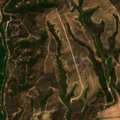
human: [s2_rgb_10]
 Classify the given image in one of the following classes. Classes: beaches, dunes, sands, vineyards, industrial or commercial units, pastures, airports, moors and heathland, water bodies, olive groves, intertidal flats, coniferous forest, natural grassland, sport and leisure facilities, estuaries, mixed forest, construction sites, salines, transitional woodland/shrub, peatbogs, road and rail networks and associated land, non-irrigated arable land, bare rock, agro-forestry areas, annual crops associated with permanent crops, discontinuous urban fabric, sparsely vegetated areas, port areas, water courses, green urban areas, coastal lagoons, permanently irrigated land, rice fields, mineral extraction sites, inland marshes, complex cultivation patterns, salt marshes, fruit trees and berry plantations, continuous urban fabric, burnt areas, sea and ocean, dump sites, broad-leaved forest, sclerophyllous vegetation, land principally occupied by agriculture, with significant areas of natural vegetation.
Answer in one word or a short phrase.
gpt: rice fields, broad-leaved forest, transitional woodland/shrub